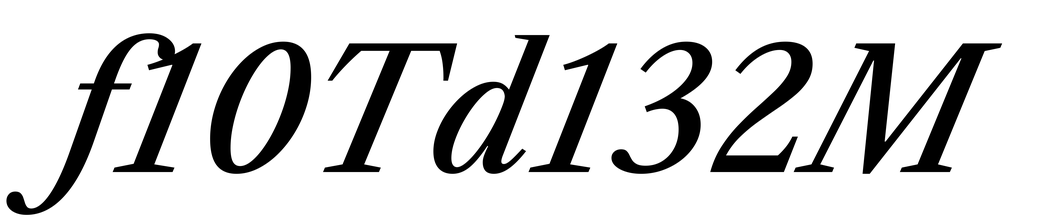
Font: LibreCaslonText-Italic_Medium_Italic